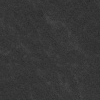
Atmospheric dust classification: dusty